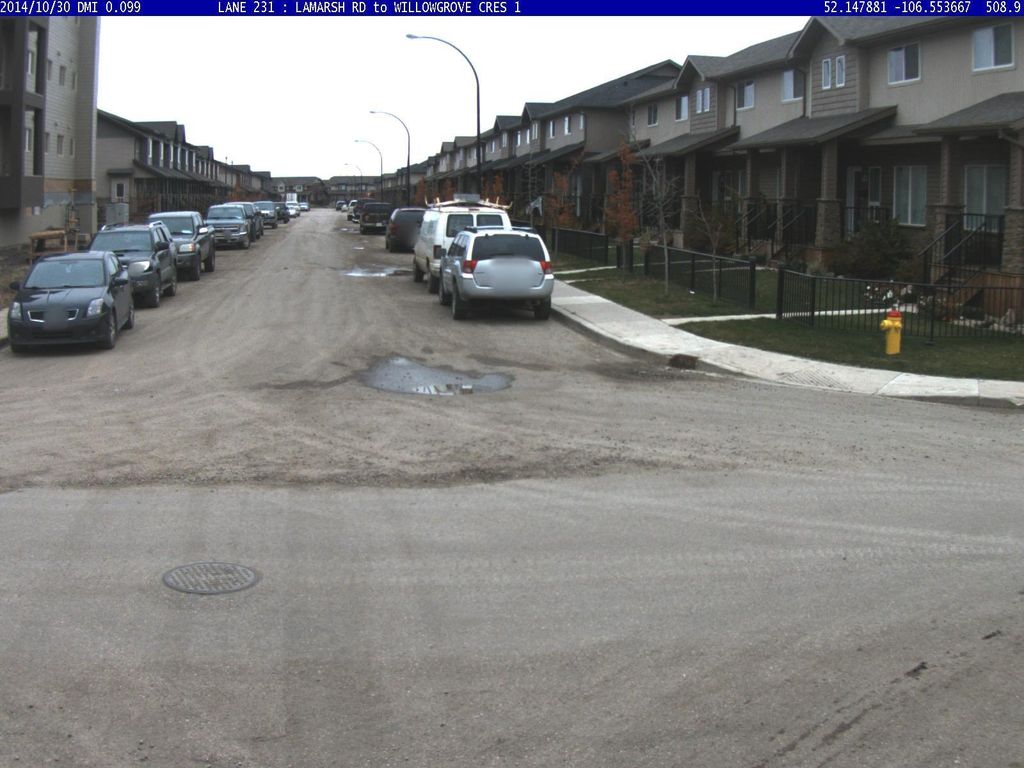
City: saskatoon